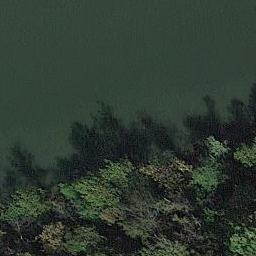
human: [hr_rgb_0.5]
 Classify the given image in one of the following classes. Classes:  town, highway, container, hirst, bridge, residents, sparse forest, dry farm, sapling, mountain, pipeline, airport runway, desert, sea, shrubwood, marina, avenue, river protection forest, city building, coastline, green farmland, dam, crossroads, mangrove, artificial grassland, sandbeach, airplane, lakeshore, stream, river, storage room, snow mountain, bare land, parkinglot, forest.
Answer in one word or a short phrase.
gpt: river protection forest